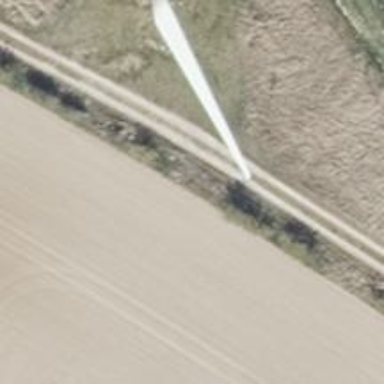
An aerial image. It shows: Wind generator powered by horizontal-axis wind turbine.